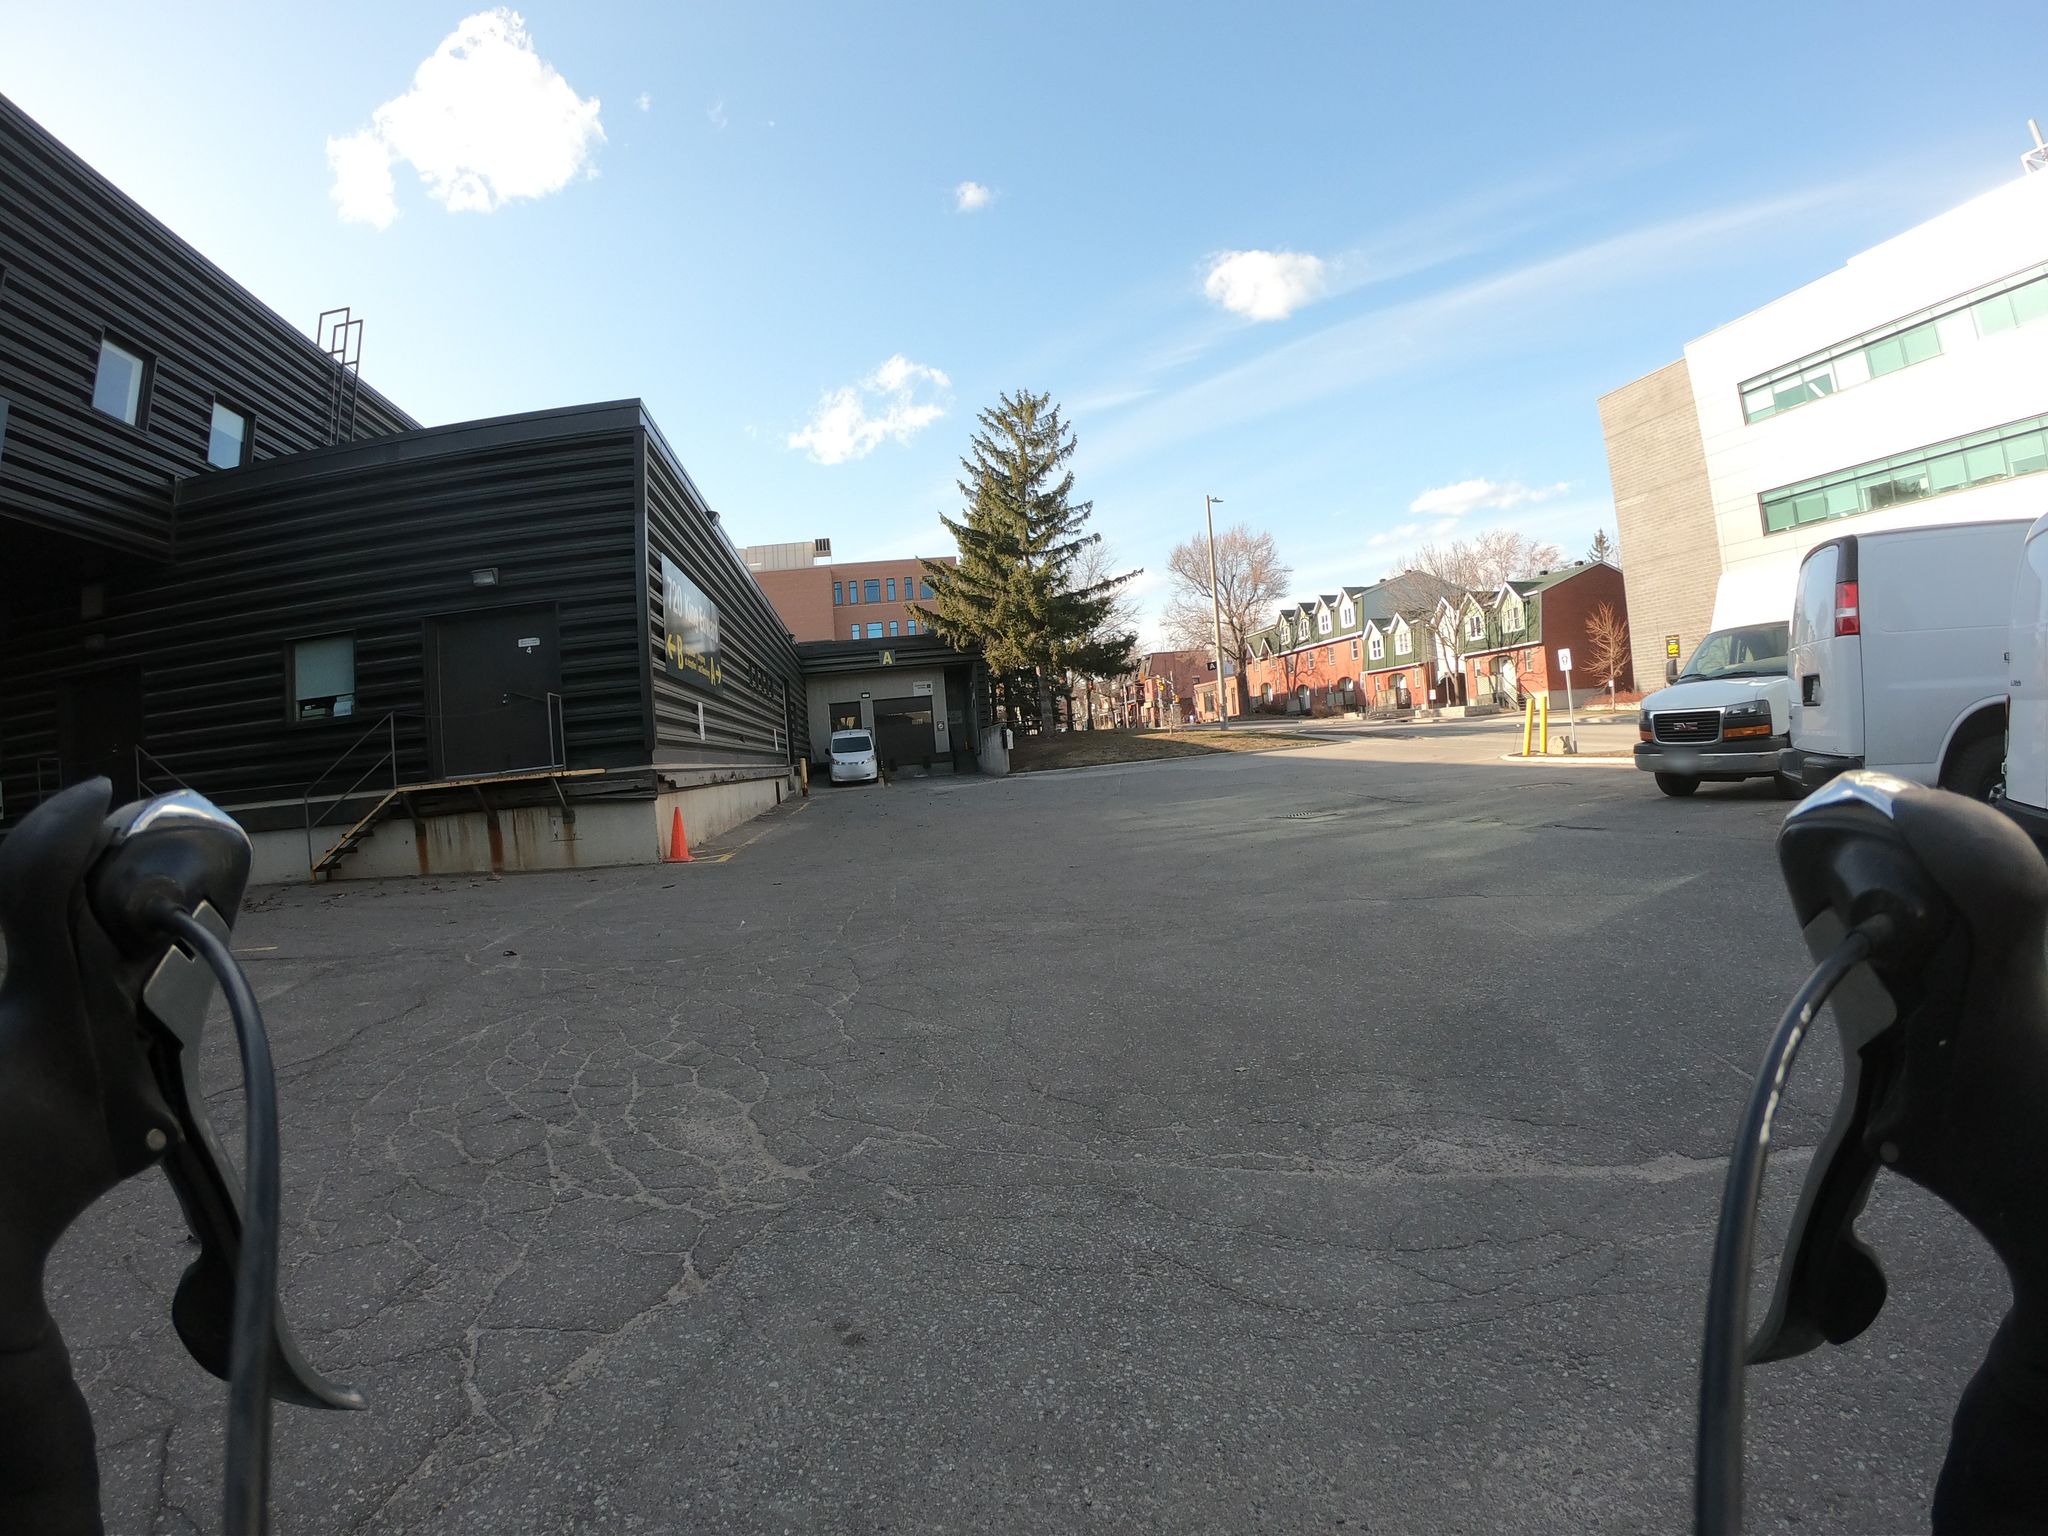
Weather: clear
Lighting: day
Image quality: good
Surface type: walking surface
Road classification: steps, service, footway
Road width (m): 2
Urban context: urban centre
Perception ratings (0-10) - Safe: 4.68, Lively: 8.62, Beautiful: 6.09, Boring: 1.3, Depressing: 3.43, Wealthy: 6.01